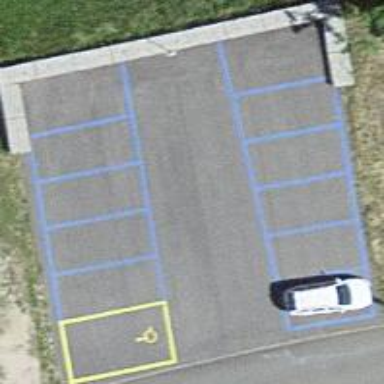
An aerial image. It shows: Parking area with surface.